Aerial crown-view tile of a tropical tree (Barro Colorado Island, Panama), acquired 20240813:
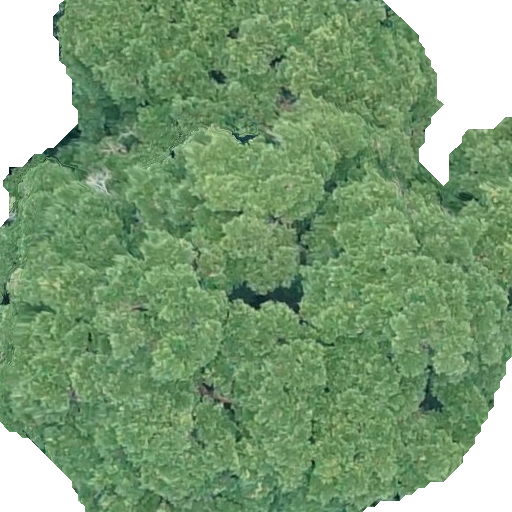
Species: Terminalia amazonia
GBIF accepted scientific name: Terminalia amazonica
Crown area: 388.144 m²